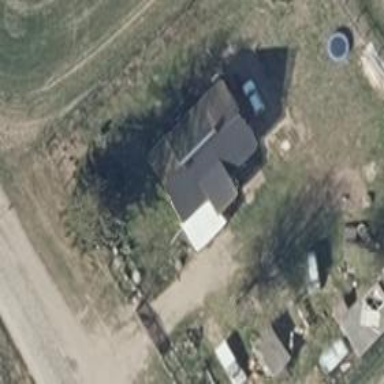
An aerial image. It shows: Simple and straightforward house.